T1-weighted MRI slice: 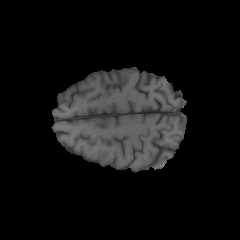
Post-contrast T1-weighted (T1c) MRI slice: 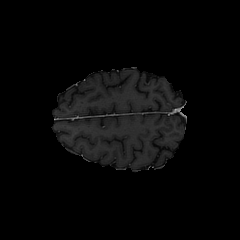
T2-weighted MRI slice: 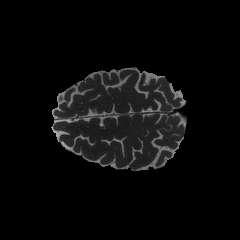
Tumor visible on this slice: no